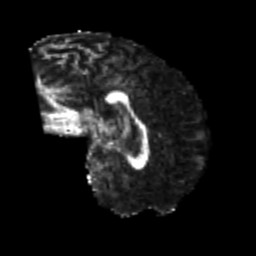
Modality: FA
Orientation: sagittal
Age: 23
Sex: female
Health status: healthy
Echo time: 0.074 s